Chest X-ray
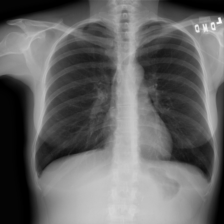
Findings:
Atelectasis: negative
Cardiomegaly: negative
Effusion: negative
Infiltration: negative
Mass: negative
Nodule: negative
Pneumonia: negative
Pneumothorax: negative
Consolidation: negative
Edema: negative
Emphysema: negative
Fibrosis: negative
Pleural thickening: negative
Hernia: negative